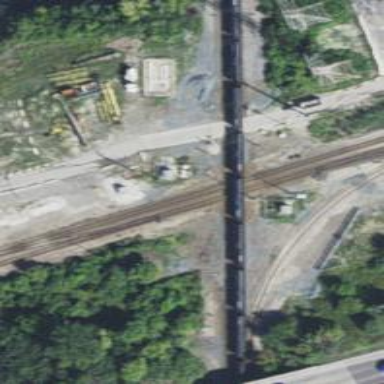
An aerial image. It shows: Railway track.